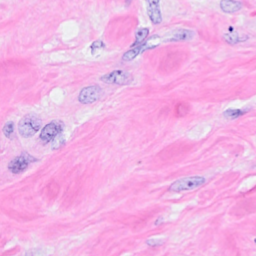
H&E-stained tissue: Breast